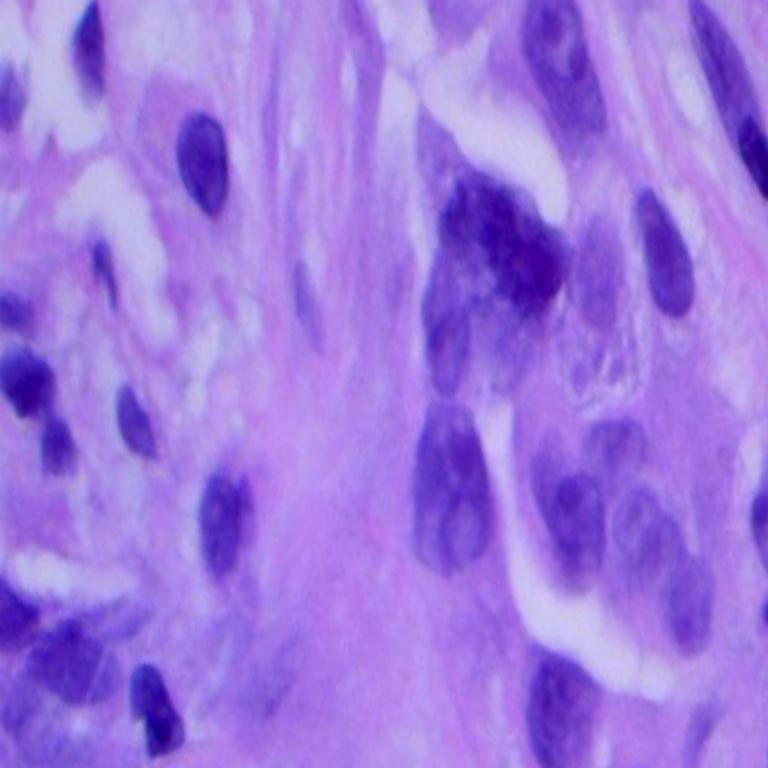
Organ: lung
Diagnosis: adenocarcinomas